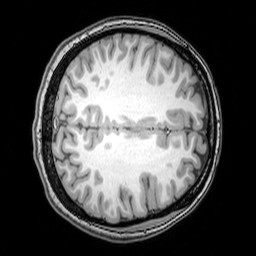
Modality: T1w
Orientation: axial
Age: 23
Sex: female
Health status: healthy
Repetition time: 0.081 s
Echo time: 0.037 s